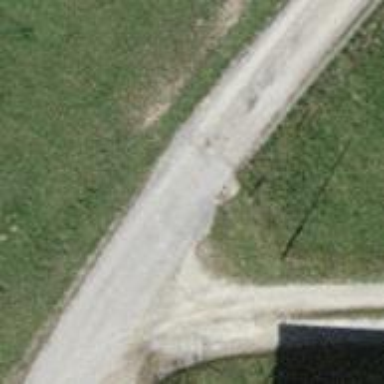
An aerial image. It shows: Asphalt track with grade2 track type.